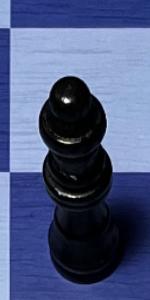
Label: Queen_Black